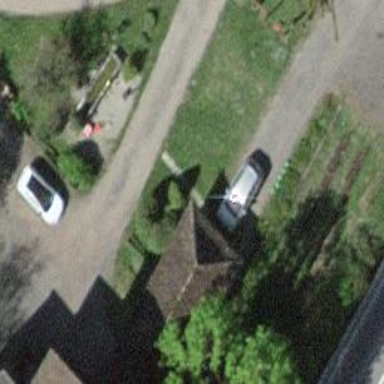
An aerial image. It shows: Garage building.